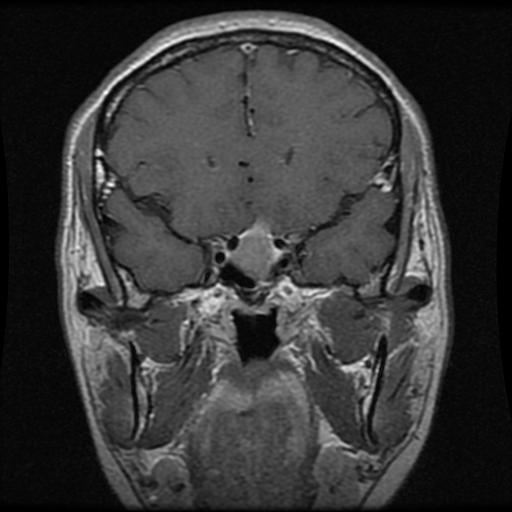
Label: pituitary